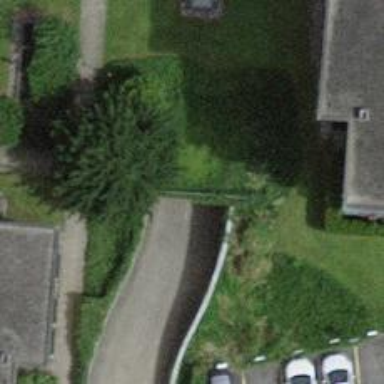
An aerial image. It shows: Parking entrance.